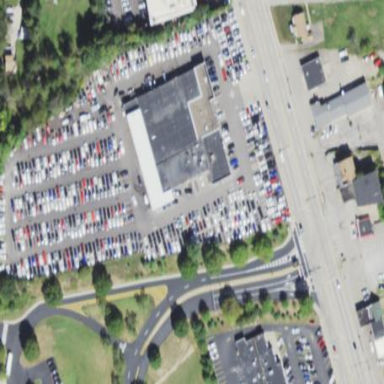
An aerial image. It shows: Car shop.